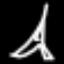
Label: The Eiffel Tower